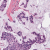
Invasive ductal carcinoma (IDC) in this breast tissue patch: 1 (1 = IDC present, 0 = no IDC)